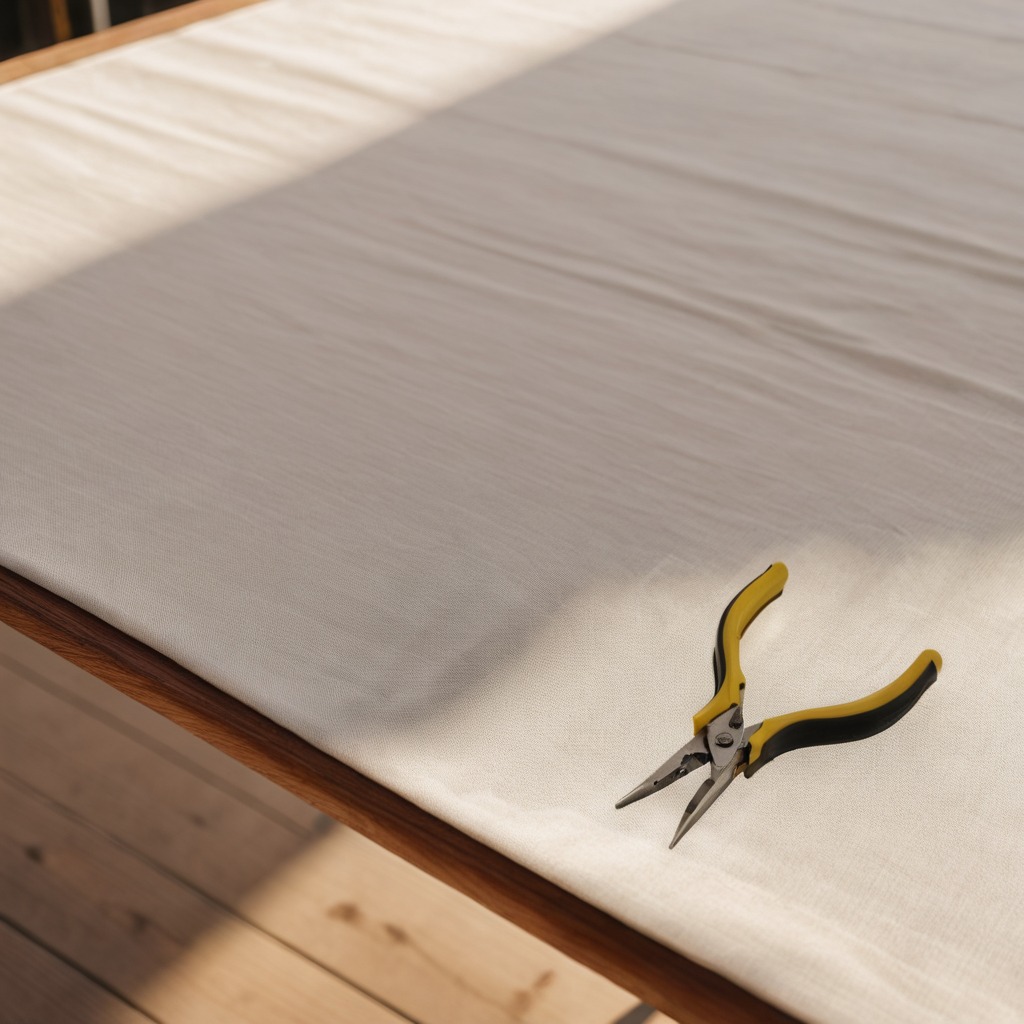
A plier lies on the wooden table in an outdoor workshop during daytime bright natural light soft shadows worn but beneath the cloth.